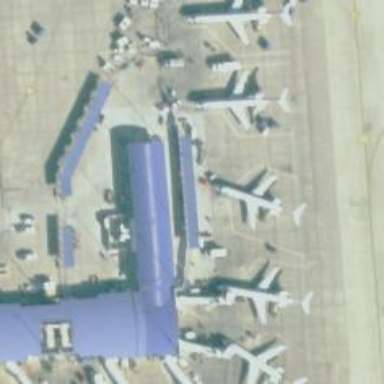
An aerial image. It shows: Airport gate.